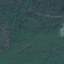
Land use / land cover class: Forest